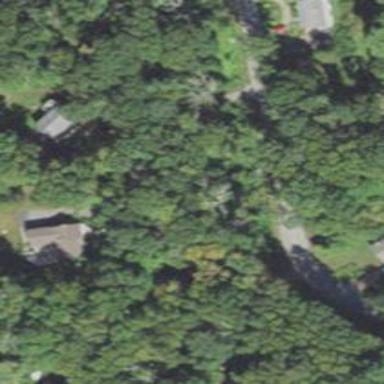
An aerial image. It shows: Residential driveway designated as service road.